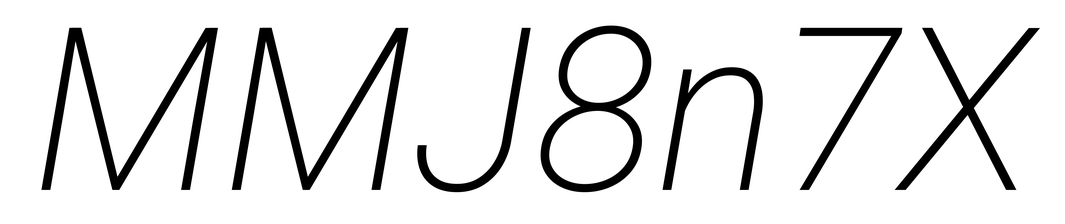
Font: Roboto-Italic_ExtraLight_Italic